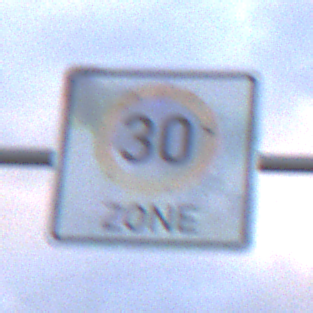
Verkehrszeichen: BeginnZone30
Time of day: SunriseSunset
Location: Outdoor (Nature)
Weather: PartlyCloudy
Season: NotSpecified
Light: Natural